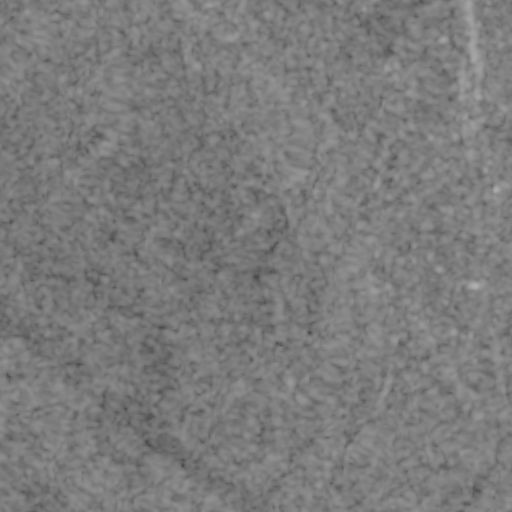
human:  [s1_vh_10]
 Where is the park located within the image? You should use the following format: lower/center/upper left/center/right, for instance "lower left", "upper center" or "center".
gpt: The park is located in the upper right of the image.
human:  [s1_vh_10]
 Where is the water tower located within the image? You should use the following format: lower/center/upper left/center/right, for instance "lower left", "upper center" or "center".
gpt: The water tower is located in the upper right of the image.
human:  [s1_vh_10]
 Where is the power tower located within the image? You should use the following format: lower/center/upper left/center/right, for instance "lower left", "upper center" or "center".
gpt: There is no power tower in the image.

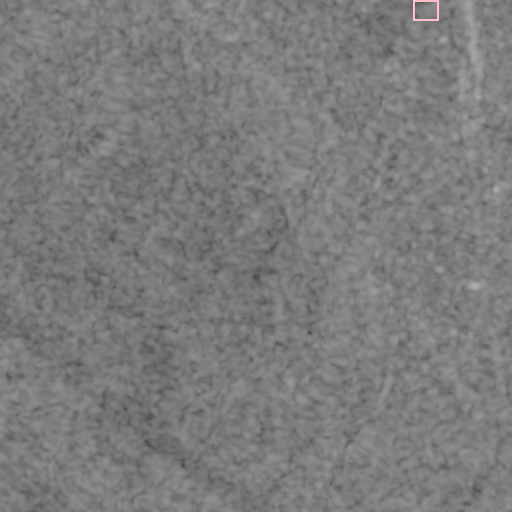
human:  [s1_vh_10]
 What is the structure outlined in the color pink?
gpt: The structure outlined in pink is a park.
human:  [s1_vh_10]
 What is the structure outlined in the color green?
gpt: There is no green outline.